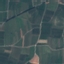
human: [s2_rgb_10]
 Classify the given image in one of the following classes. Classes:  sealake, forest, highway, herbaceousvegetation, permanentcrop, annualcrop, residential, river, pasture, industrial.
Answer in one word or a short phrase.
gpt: PermanentCrop